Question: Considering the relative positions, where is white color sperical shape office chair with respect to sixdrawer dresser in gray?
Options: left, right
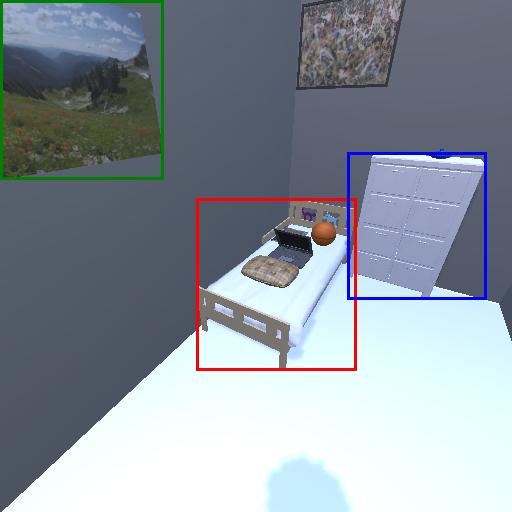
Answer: left